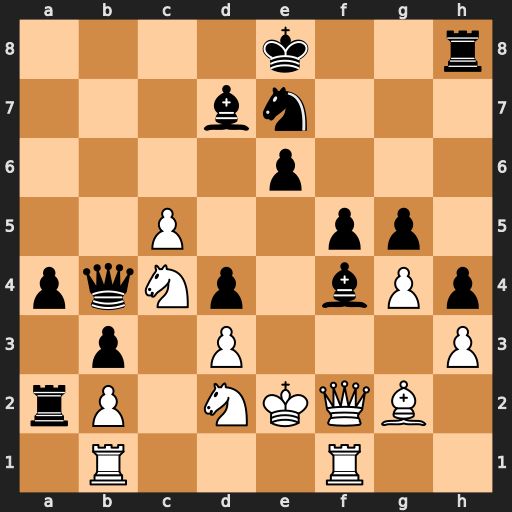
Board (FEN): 4k2r/3bn3/4p3/2P2pp1/pqNp1bPp/1p1P3P/rP1NKQB1/1R3R2
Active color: w
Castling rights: k
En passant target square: -
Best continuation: Qxd4 Qxd2+ Nxd2